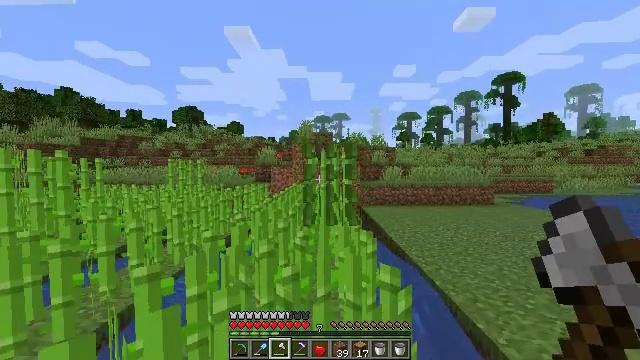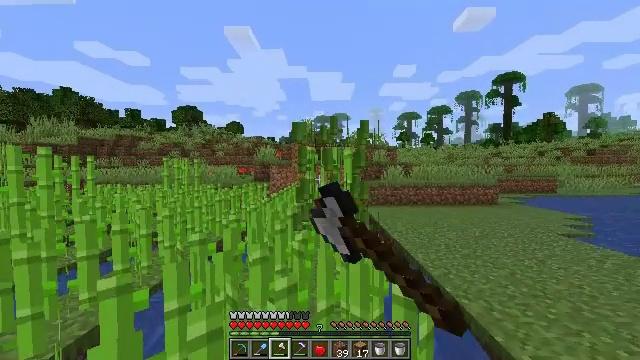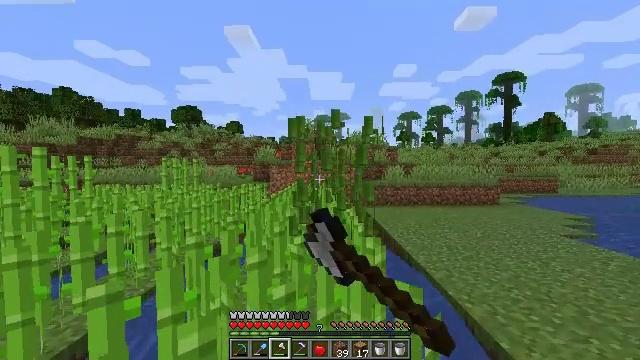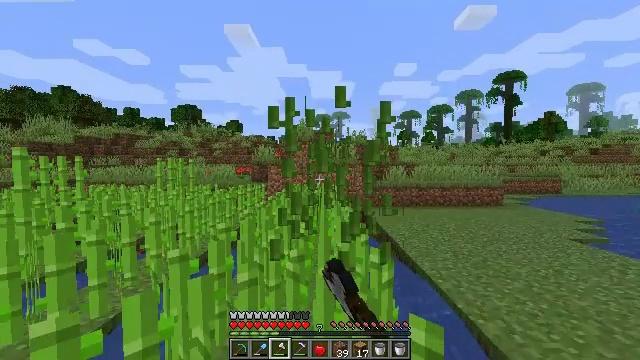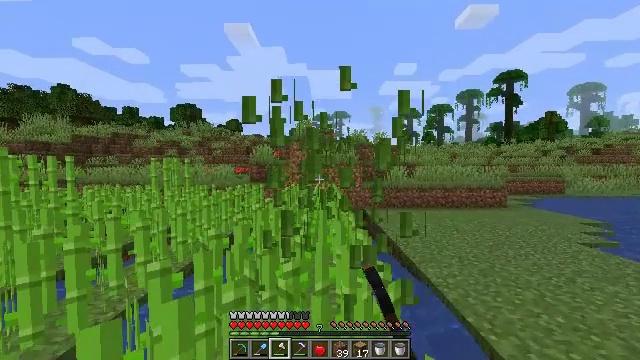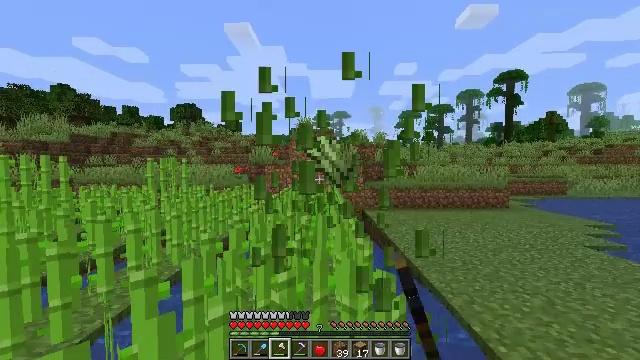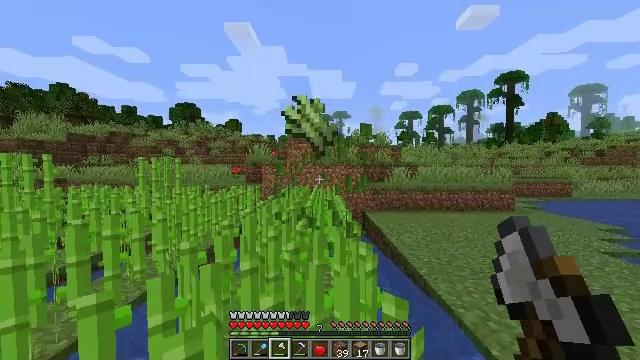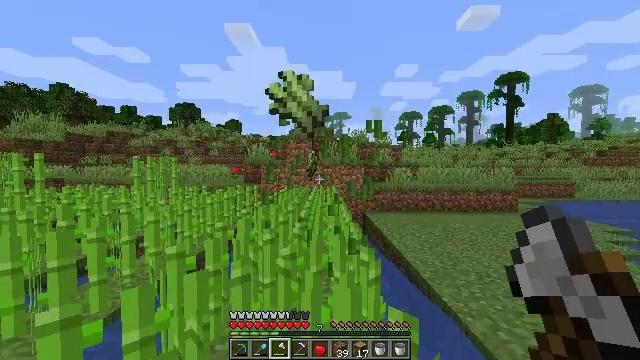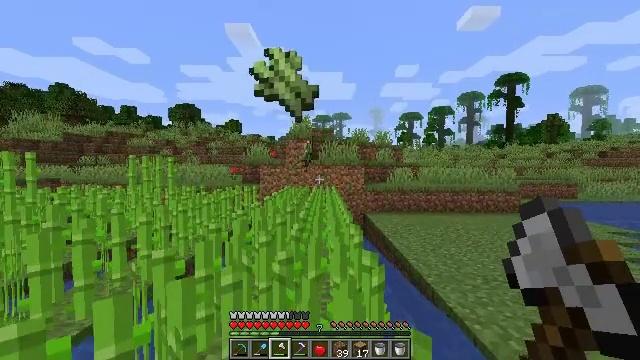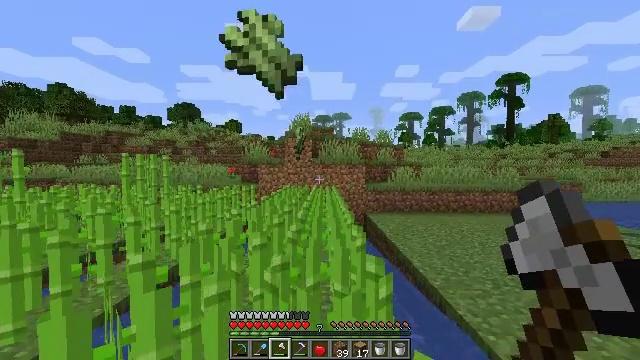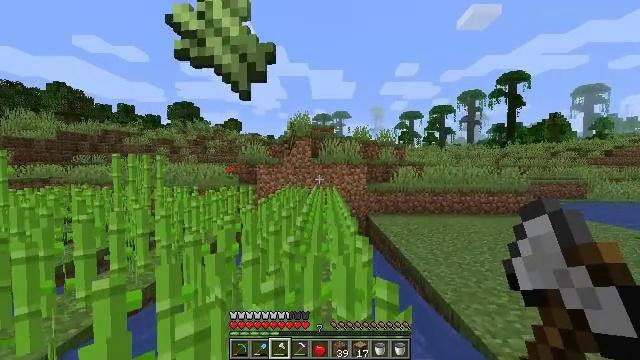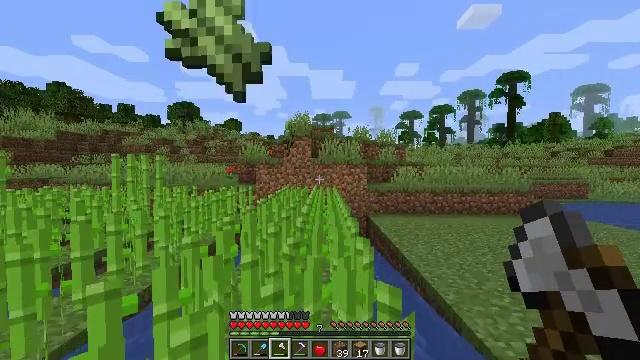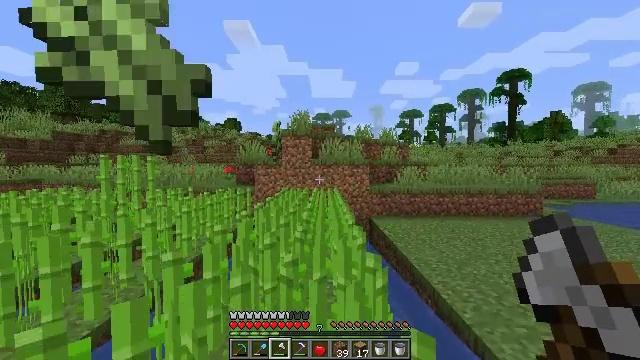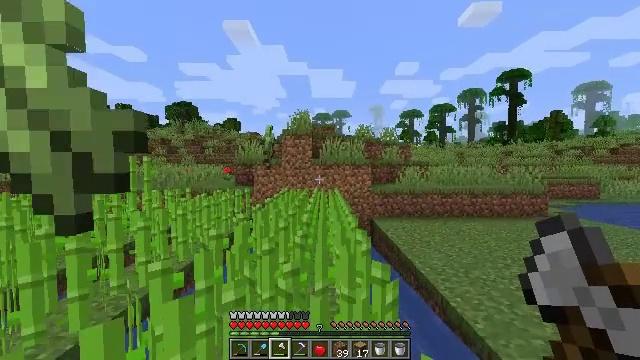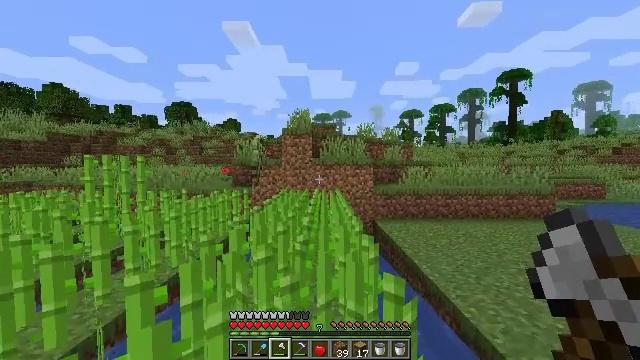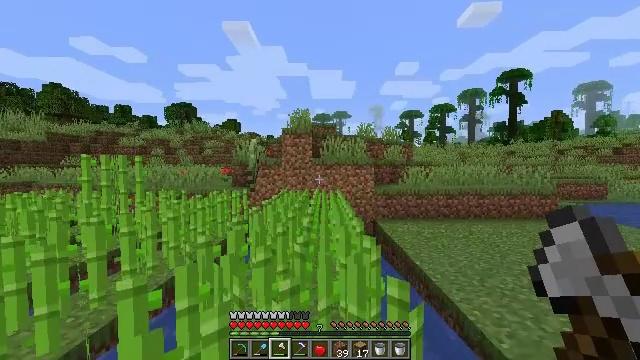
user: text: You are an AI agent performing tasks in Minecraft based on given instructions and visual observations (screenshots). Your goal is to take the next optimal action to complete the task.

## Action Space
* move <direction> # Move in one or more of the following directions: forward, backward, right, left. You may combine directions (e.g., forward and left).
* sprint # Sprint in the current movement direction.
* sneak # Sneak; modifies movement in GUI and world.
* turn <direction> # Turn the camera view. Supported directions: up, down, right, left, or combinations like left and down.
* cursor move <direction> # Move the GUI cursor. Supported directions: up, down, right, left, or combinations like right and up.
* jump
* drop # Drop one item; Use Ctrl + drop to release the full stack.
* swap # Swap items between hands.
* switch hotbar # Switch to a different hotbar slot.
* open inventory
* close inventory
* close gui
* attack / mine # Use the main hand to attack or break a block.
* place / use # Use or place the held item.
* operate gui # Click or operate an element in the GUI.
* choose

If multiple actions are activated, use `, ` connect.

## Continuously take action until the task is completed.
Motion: motion action
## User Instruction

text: Break the sugar cane.
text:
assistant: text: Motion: move forward, attack / mine
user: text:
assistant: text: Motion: move forward, attack / mine
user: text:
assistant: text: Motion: move forward
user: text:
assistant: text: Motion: move forward
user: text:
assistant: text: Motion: move forward
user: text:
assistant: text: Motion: move forward
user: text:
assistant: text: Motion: move forward
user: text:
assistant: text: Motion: move forward
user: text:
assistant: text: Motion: move forward
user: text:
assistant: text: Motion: move forward
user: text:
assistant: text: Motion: move forward
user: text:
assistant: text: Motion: move forward
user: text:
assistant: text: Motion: move forward
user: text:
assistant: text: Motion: move forward
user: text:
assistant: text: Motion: move forward
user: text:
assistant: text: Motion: move forward and move left
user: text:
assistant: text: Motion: move forward and move left, turn left
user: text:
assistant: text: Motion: move forward and move left, turn left
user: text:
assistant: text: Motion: move forward and move left
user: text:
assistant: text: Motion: move forward and move left
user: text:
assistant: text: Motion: move forward
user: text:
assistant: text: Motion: move forward, turn down
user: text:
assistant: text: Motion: move forward, turn down
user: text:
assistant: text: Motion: move forward, turn left and down
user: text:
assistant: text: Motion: move forward and move right, turn left
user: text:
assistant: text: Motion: move forward and move right, turn left
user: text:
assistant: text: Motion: move forward and move right, turn left
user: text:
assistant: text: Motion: move forward and move right, turn left
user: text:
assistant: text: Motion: move forward, turn left
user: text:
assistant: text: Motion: move forward, turn left